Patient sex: M
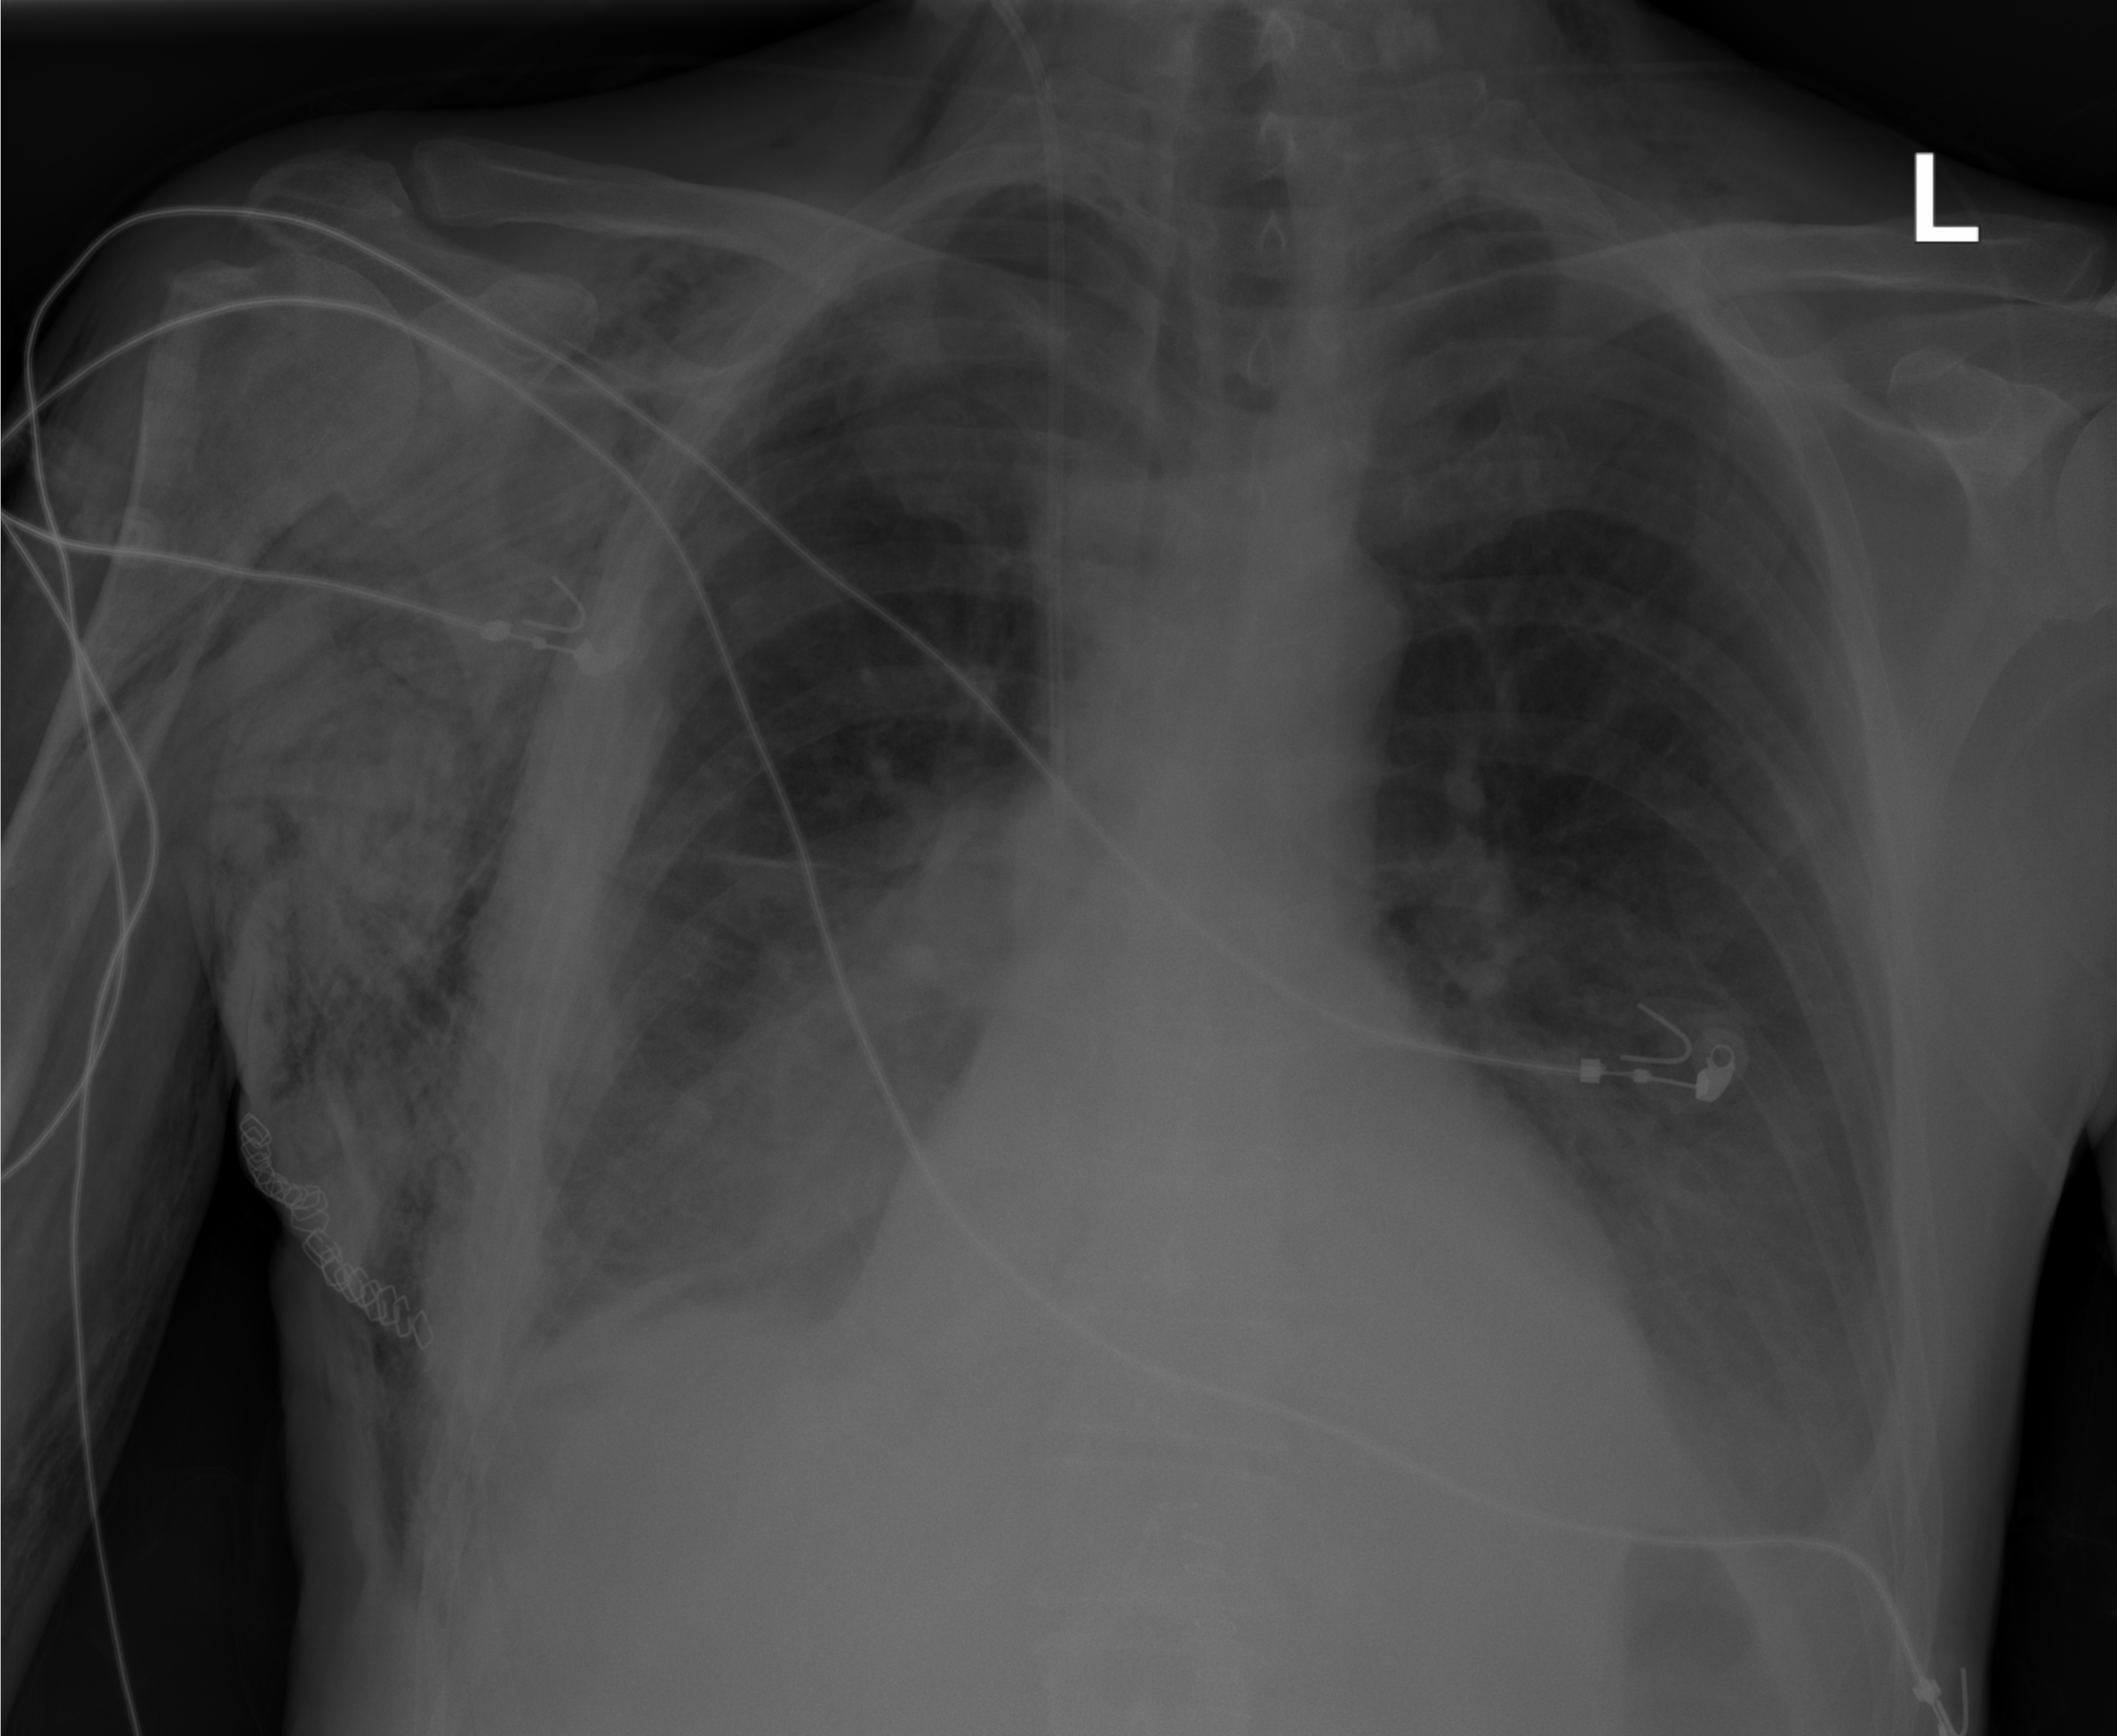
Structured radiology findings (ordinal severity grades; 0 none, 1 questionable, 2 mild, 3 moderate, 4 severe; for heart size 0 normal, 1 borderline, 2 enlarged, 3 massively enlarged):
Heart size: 0
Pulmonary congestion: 0
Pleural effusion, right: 0
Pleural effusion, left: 2
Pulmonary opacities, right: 1
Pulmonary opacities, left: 0
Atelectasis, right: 2
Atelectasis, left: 0